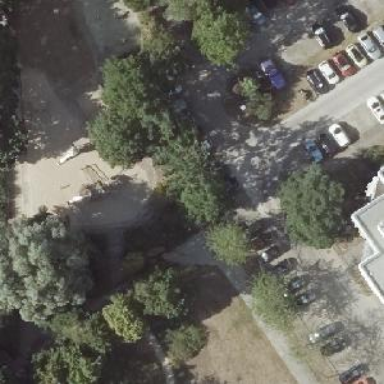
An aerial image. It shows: Street-side parking area.